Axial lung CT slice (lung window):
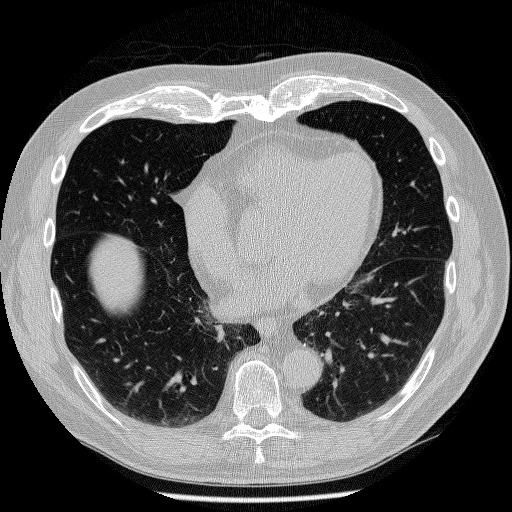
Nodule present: no